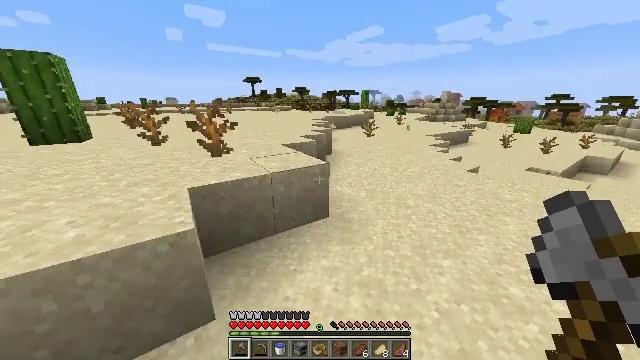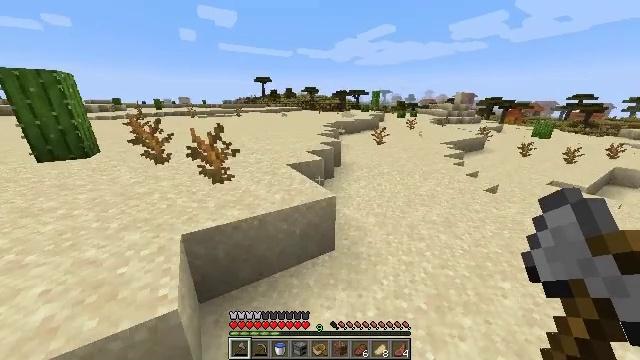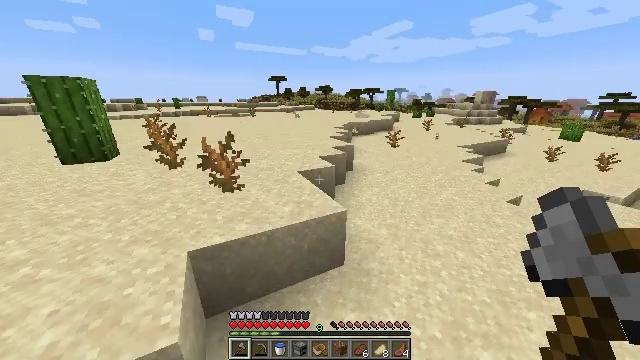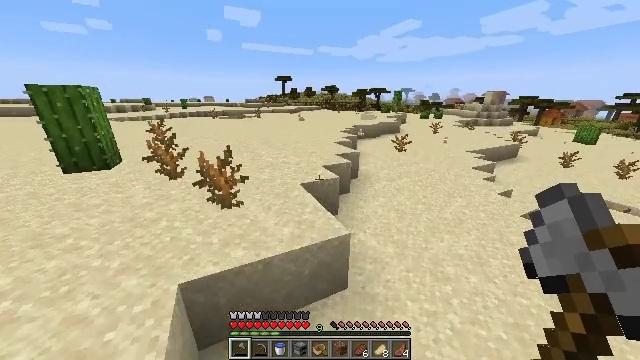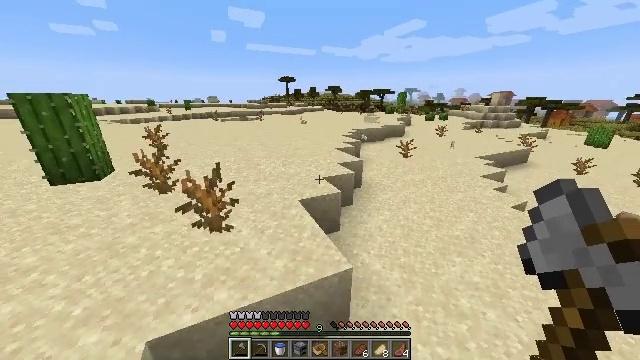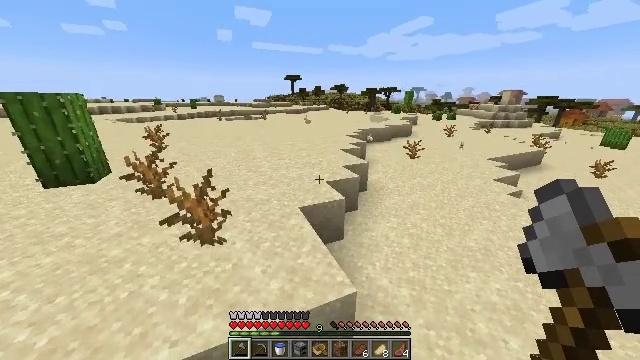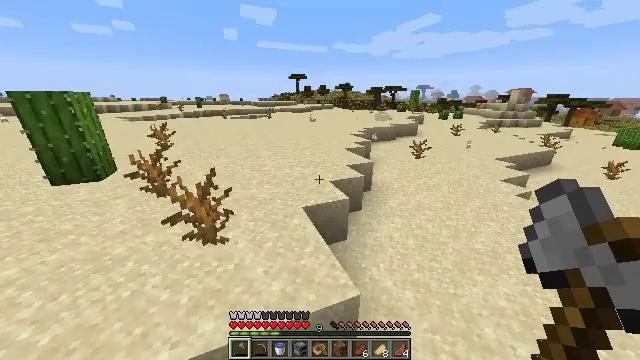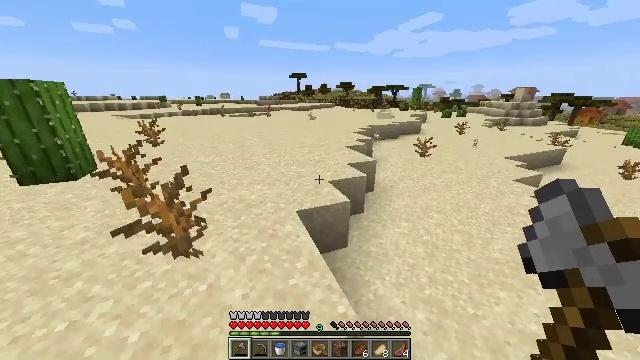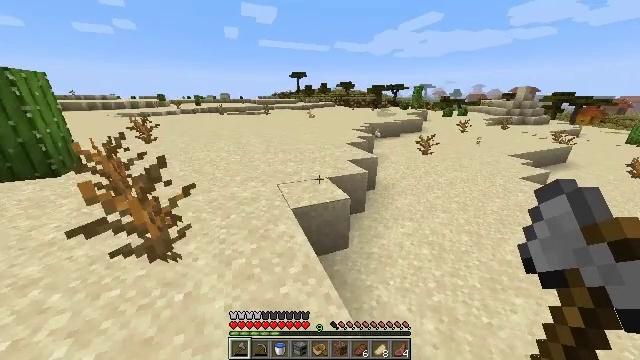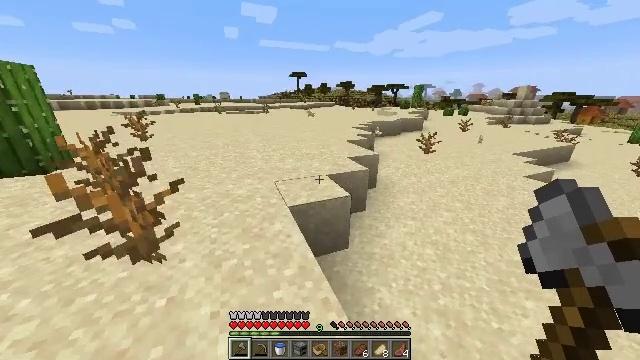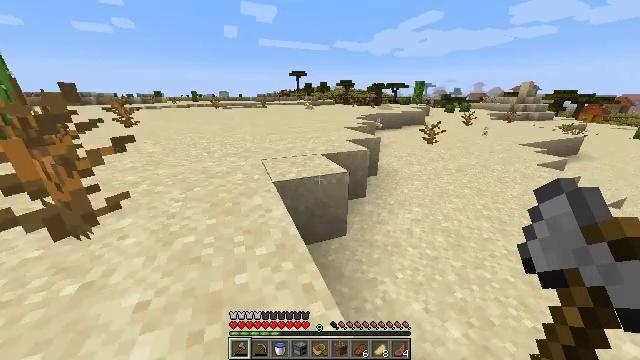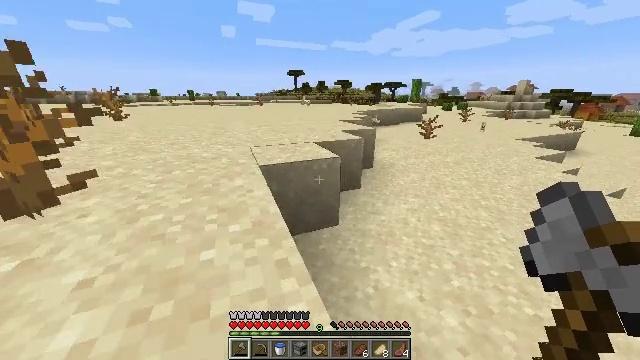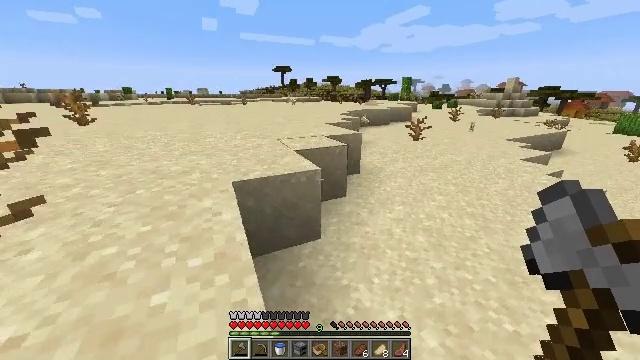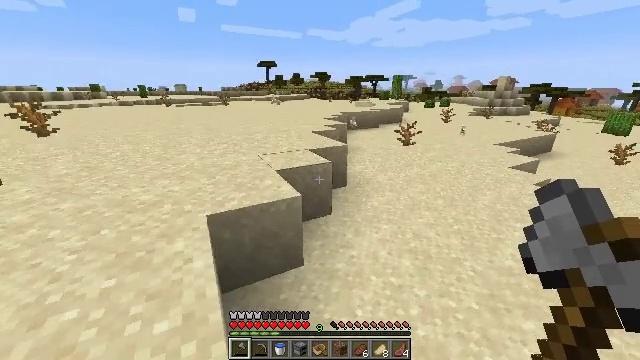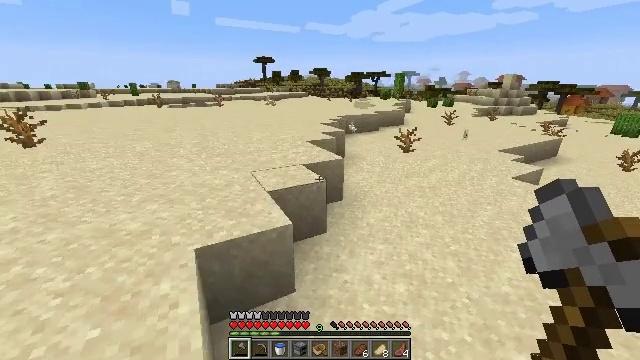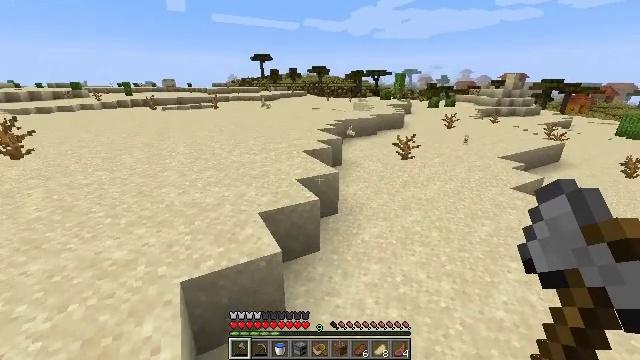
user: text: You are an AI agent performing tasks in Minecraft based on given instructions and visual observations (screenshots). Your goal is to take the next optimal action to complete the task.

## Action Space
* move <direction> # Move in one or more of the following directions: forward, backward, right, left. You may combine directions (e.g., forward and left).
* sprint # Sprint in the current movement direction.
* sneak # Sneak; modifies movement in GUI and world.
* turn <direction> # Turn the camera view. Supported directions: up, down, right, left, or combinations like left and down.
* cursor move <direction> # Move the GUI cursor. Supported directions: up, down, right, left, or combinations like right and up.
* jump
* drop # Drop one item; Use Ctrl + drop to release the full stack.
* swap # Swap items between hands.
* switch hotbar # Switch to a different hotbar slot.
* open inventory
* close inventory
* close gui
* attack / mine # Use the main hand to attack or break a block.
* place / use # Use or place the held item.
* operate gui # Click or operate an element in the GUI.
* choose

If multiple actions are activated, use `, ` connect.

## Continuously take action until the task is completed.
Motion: motion action
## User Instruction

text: Mine blue terracotta.
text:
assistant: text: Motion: move forward, turn left, jump
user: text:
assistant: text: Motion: move forward, turn left, jump
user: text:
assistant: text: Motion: move forward, turn left, jump
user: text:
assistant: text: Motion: move forward, jump
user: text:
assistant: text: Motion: move forward, turn left, jump
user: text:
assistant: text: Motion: move forward, turn left, jump
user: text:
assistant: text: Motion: move forward, jump
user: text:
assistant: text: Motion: move forward, jump
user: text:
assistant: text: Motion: move forward, jump
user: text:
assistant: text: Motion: move forward, jump
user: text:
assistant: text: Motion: move forward, jump
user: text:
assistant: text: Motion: move forward, turn right, jump
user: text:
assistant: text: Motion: move forward, turn right, jump
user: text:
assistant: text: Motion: move forward, jump
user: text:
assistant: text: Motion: move forward, jump
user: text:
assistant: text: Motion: move forward, jump
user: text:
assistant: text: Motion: move forward, jump
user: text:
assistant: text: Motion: move forward, jump
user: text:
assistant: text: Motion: move forward, jump
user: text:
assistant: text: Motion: move forward, jump
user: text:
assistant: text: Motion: move forward, jump
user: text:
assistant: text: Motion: move forward, jump
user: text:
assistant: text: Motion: move forward, jump
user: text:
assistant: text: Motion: move forward, jump
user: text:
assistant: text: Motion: move forward, jump
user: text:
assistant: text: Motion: move forward, jump
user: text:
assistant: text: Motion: move forward, jump
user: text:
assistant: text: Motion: move forward, jump
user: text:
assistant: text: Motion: move forward, jump
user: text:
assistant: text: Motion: move forward, jump